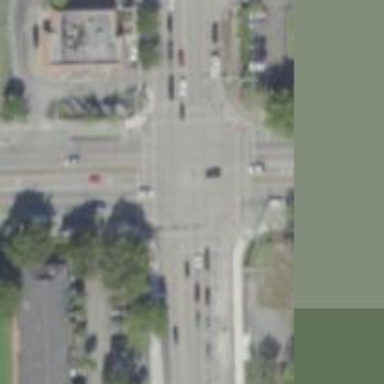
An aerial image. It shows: Uncontrolled road crossing with line markings.